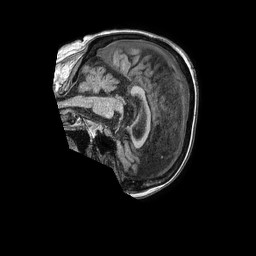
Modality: T1w
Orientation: sagittal
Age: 75
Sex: female
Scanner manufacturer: philips
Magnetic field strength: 1.5 T
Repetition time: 0.007797 s
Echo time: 0.003561 s